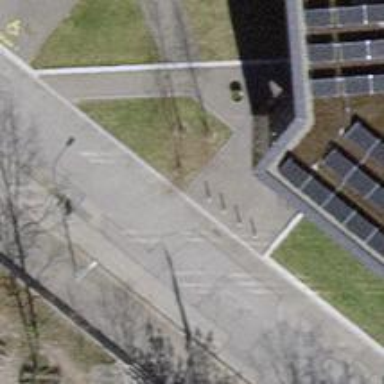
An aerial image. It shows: Bollard.